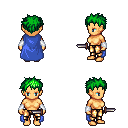
a pixel art fantasy rpg character, female body template, human, tanned skin, blue cape, gold greaves, green bedhead hairstyle, white cloth bracers, dagger, four views (front, back, left, right), 2x2 character sprite sheet, small pixel art, hard edges, no anti-aliasing